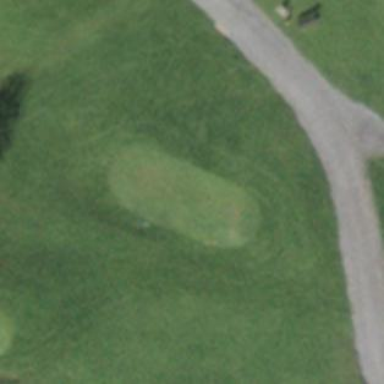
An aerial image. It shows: Grass area designated as golf tee.